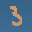
Label: 3